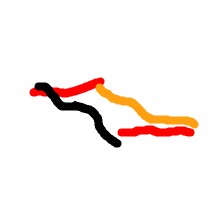
Shape: parallelogram